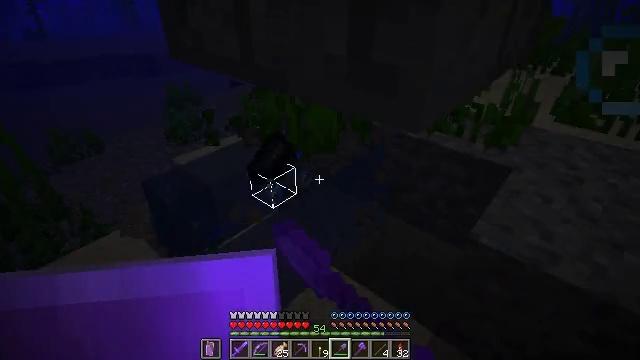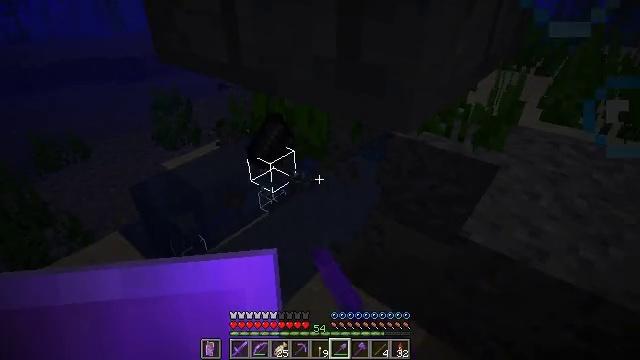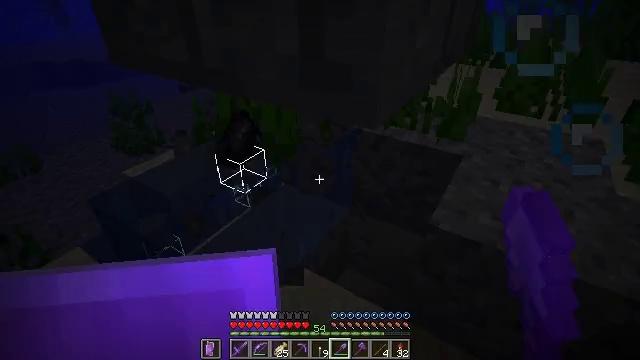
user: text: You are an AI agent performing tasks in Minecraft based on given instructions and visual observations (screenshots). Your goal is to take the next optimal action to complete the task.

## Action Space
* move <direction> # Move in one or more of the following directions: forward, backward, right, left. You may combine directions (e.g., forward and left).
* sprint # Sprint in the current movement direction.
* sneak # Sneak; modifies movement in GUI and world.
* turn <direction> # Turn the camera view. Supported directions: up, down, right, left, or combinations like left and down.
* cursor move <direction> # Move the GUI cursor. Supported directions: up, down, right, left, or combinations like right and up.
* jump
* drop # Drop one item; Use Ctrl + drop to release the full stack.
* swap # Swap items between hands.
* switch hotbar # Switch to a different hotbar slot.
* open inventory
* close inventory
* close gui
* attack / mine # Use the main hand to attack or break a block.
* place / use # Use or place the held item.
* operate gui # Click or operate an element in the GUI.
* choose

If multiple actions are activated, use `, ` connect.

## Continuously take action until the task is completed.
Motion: motion action
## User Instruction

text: Mine gravel from the ground.
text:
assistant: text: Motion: sneak, turn right, attack / mine
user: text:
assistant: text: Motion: sneak, turn right, attack / mine
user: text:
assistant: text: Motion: sneak, attack / mine